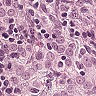
Metastatic tissue present: yes